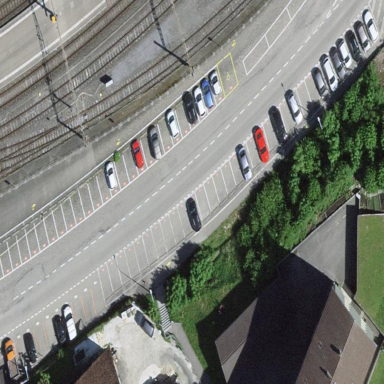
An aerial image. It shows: Parking area with asphalt surface.